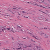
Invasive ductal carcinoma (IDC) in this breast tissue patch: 1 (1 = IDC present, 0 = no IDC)